Interaction volume radius: 5 \u00c5
Interaction volume height: 10 \u00c5
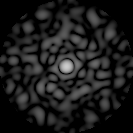
Disorder parameter: 0.7632